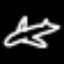
Label: airplane